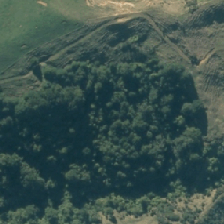
Land cover: indigenous_forest